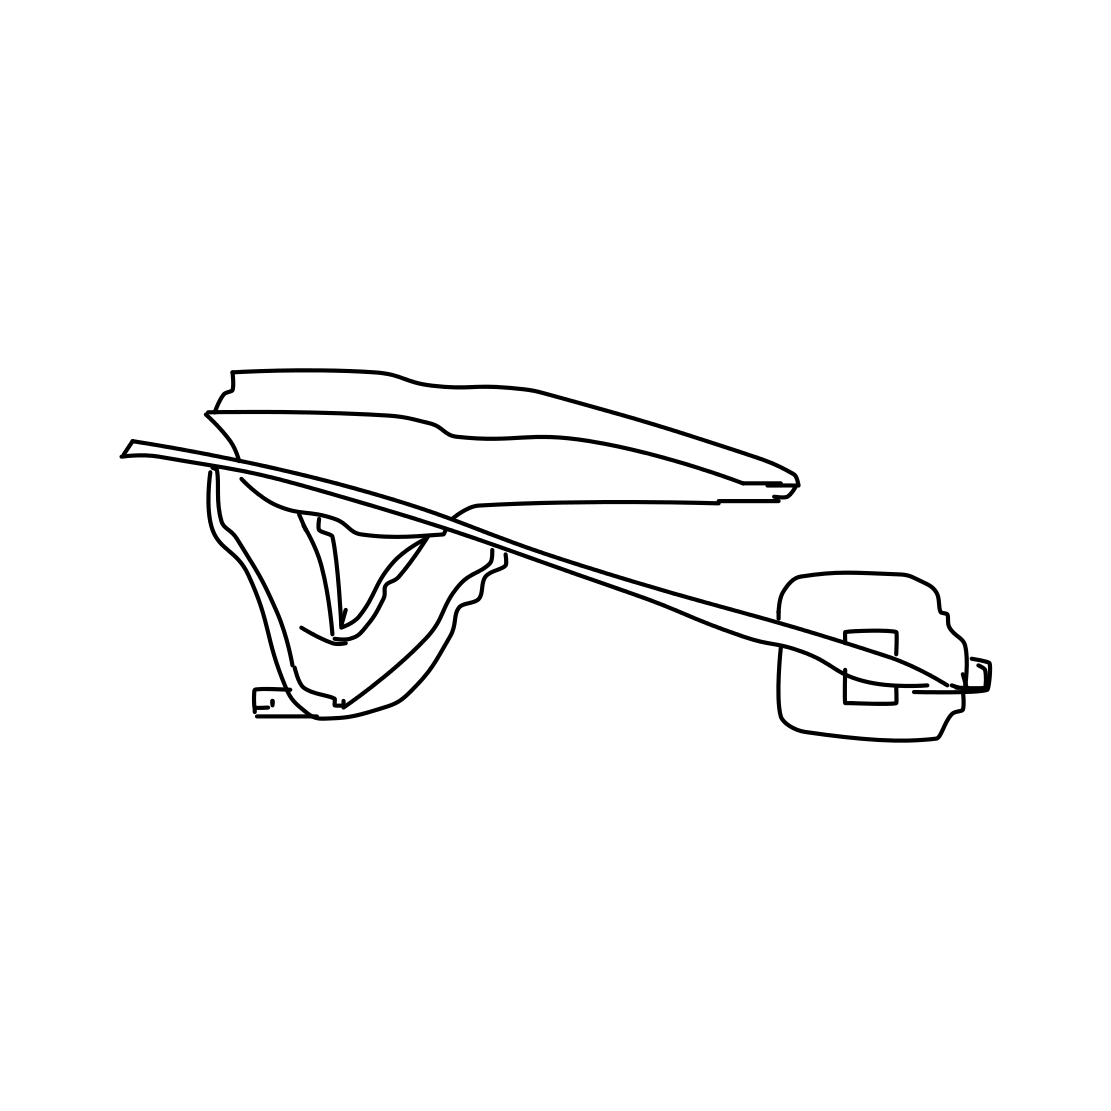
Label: wheelbarrow